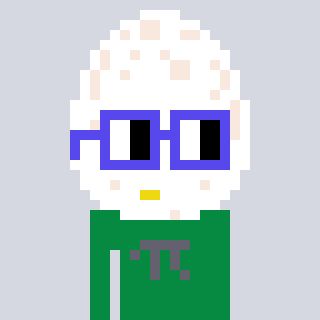
a pixel art character with square blue glasses, a egg-shaped head and a green-colored body on a cool background